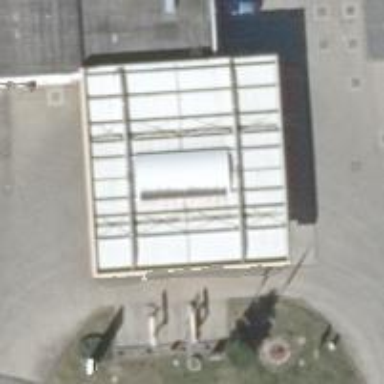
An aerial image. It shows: Fuel station.